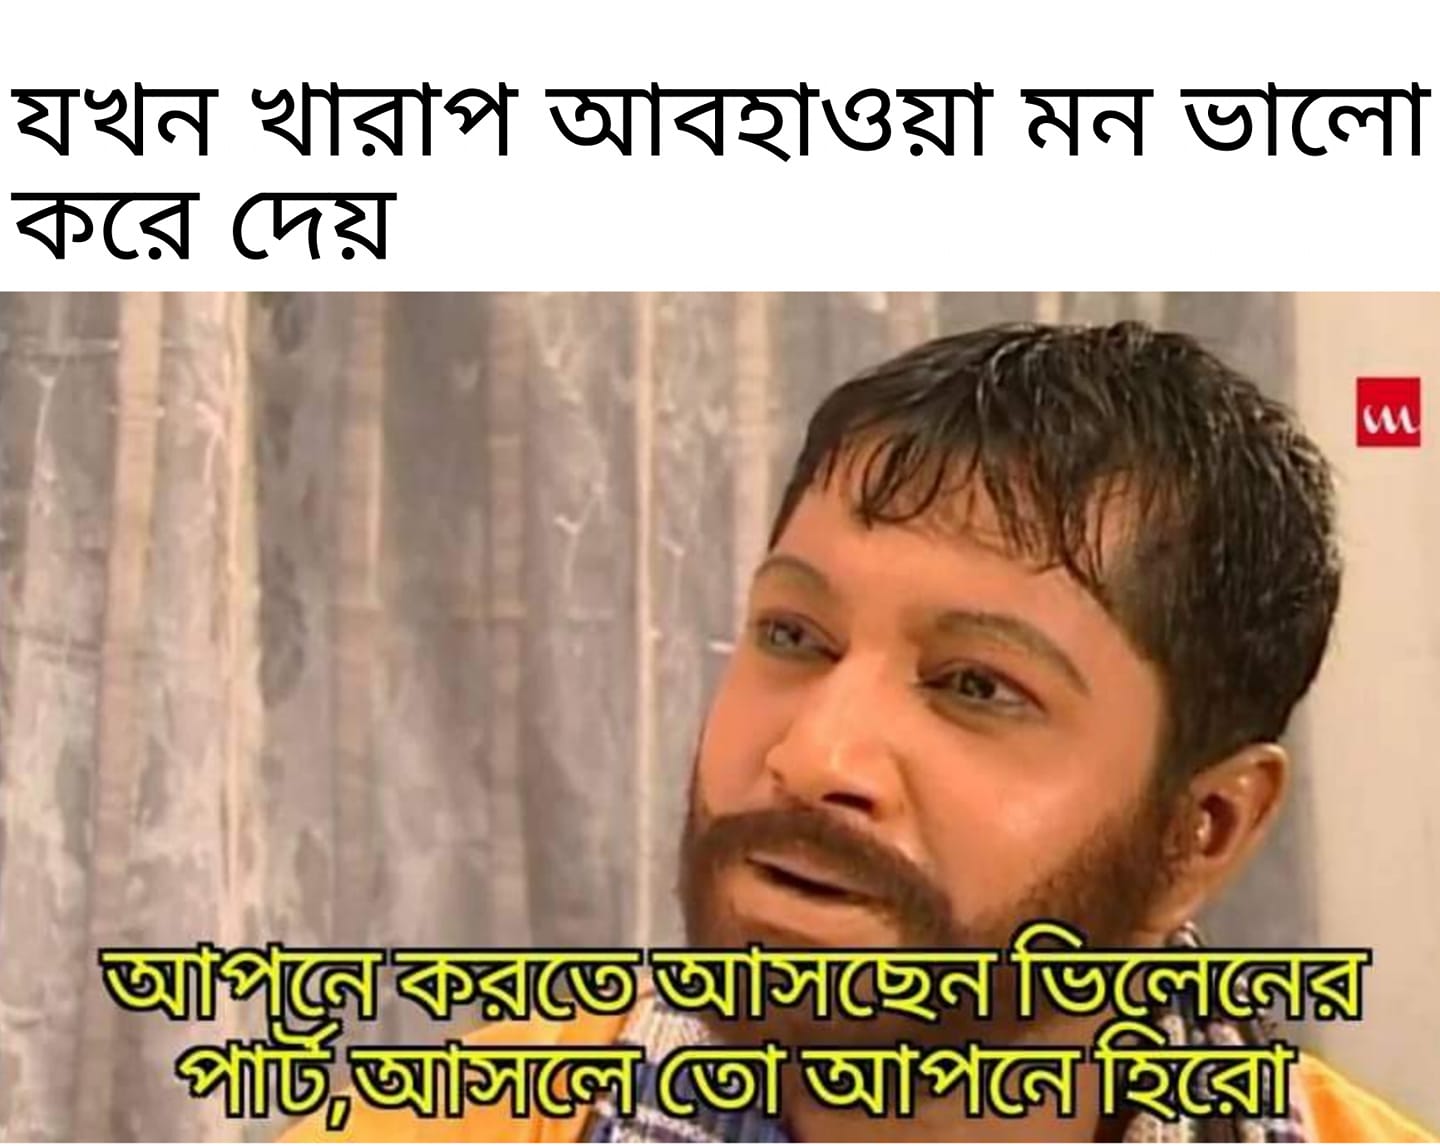
Caption: যখন খারাপ আবহাওয়া মন ভালো করে দেয়     আপনে করতে আসছেন ভিলেনের পার্ট ,  আসলে তো আপনে হিরো
Label: non-hate